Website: home-depot
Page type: payment
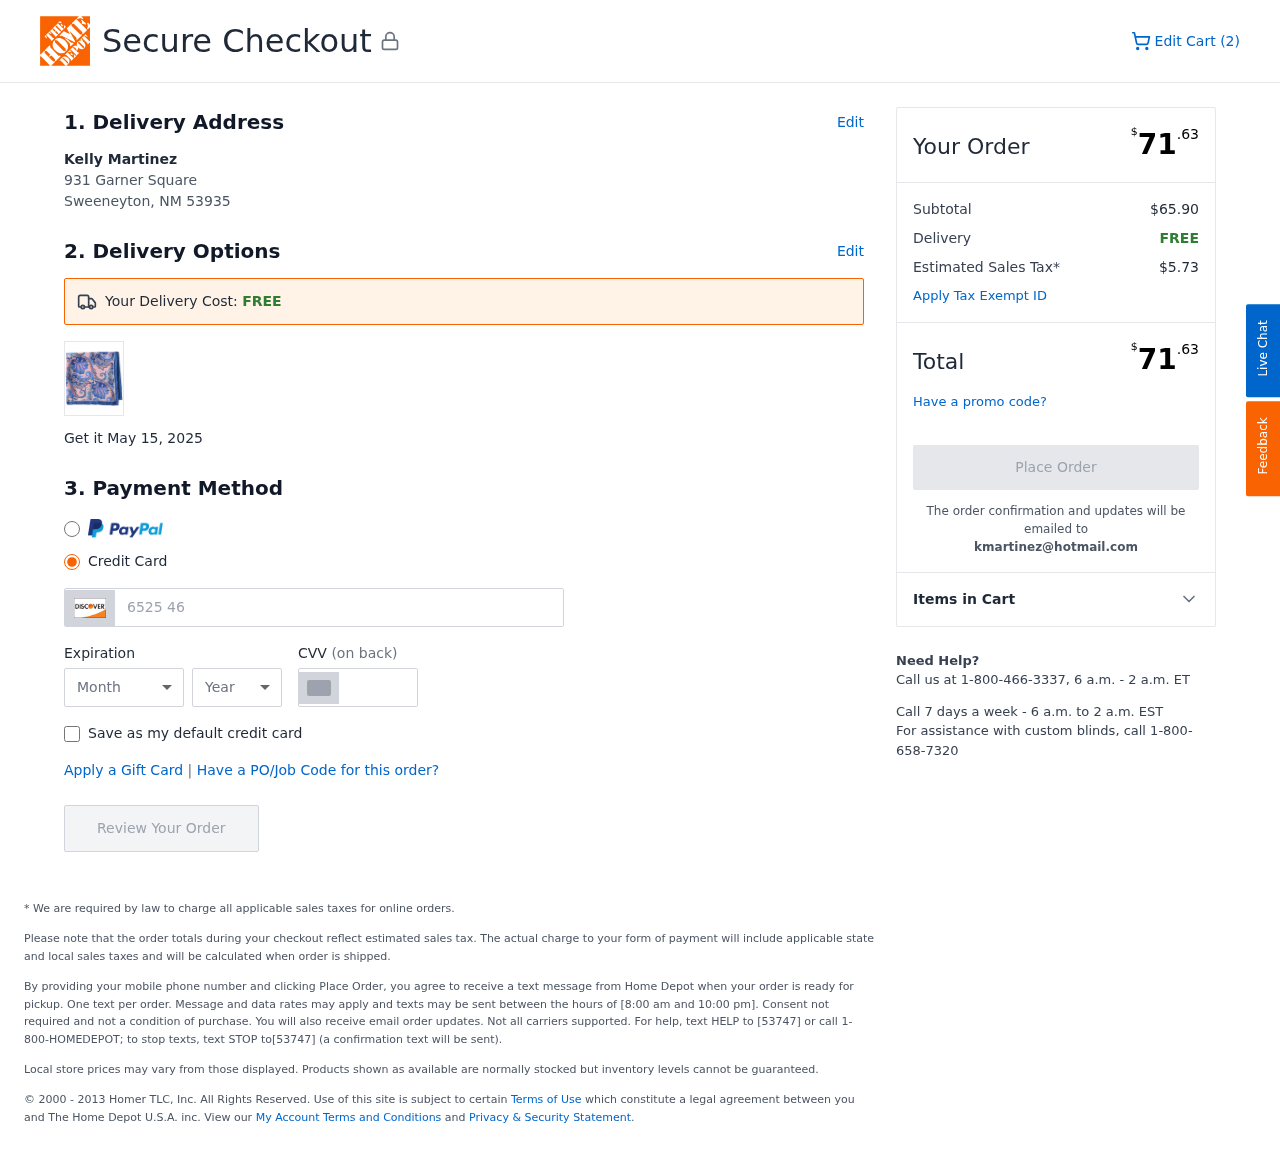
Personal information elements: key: PII_CARD_CVV
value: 495
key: PII_CARD_EXPIRY_MONTH
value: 06
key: PII_CARD_EXPIRY_YEAR
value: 28
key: PII_CARD_NUMBER
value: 6525 4632 5015 1449
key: PII_CITY_STATE_ZIP
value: Sweeneyton, NM 53935
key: PII_EMAIL
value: kmartinez@hotmail.com
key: PII_FULLNAME
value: Kelly Martinez
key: PII_STREET
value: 931 Garner Square
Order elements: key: ORDER_NUM_ITEMS
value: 2
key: ORDER_DELIVERY_DATE
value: May 15, 2025
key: ORDER_TOTAL
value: $71.63
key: ORDER_SUBTOTAL
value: $65.90
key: ORDER_SHIPPING_COST
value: FREE
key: ORDER_TAX
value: $5.73